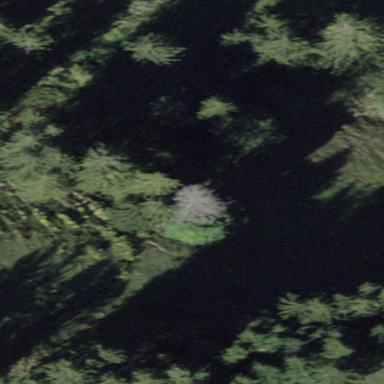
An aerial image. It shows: Forest area.